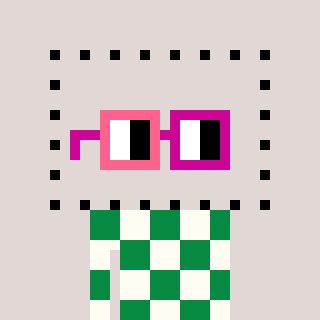
a pixel art character with square pink and red glasses, a void-shaped head and a grayscale-colored body on a warm background